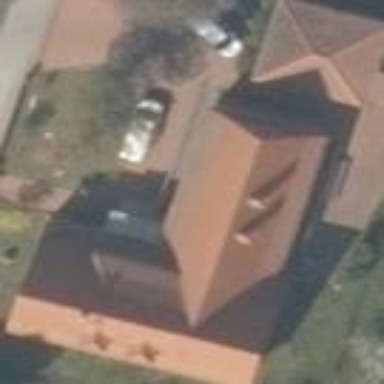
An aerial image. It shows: Building.